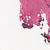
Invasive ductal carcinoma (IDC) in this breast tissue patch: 0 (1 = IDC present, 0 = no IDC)